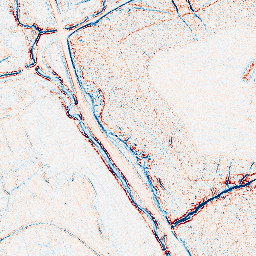
Category: edge_preserving
Decomposition family: bilateral
Decomposition parameters: d: 5
sigma_color: 100
sigma_space: 100
Upsampling method: regularized
Upsampling parameters: scale: 2
lambda_reg: 0.01
Upsampling scale: 2